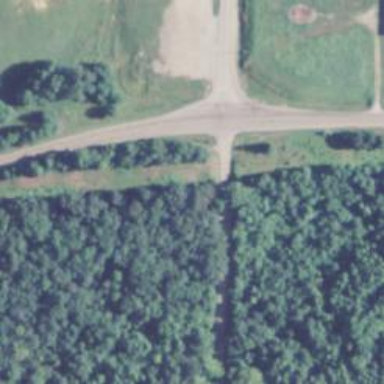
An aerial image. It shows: Unclassified road.